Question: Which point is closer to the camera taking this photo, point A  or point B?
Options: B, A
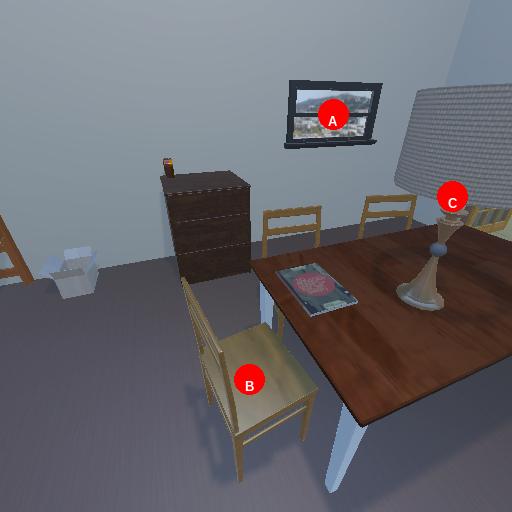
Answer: B